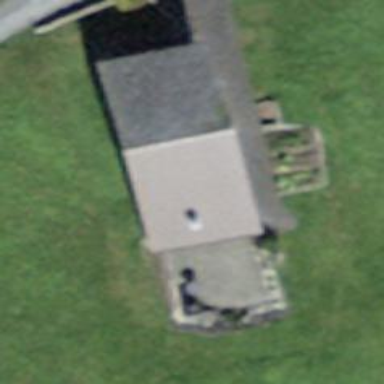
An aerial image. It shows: Cabin.